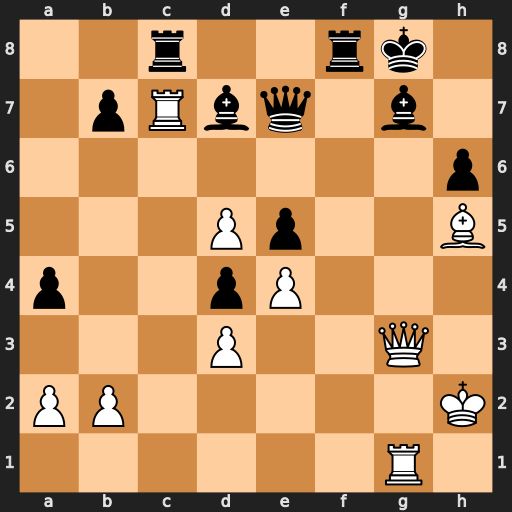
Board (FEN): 2r2rk1/1pRbq1b1/7p/3Pp2B/p2pP3/3P2Q1/PP5K/6R1
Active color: w
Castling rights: -
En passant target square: -
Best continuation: d6 Qg5 Qxg5 hxg5 Rxd7